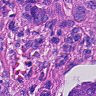
Metastatic tissue present: yes